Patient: sex M, age 72
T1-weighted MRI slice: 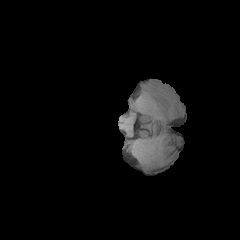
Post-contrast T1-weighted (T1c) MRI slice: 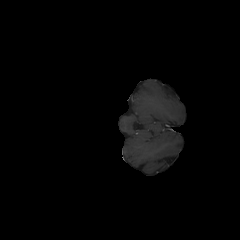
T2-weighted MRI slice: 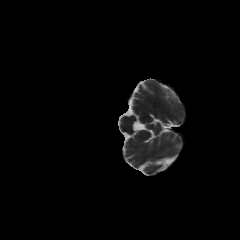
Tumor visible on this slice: no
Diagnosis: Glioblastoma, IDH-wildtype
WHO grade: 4